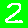
Digit: 2